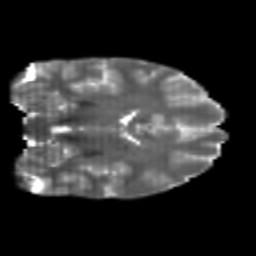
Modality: T2w
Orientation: coronal
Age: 22
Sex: male
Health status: healthy
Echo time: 0.074 s